Field crop: tomato
Growth stage: 2
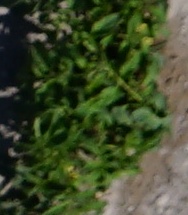
Species: tomato